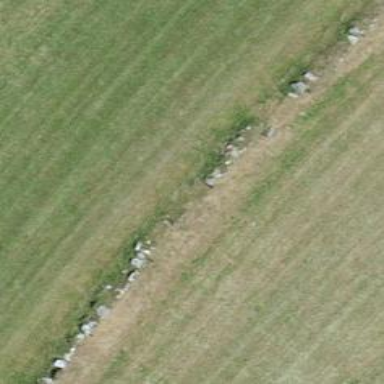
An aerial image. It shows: Wall barrier.